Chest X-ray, AP view. Patient: 59 years old, sex F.
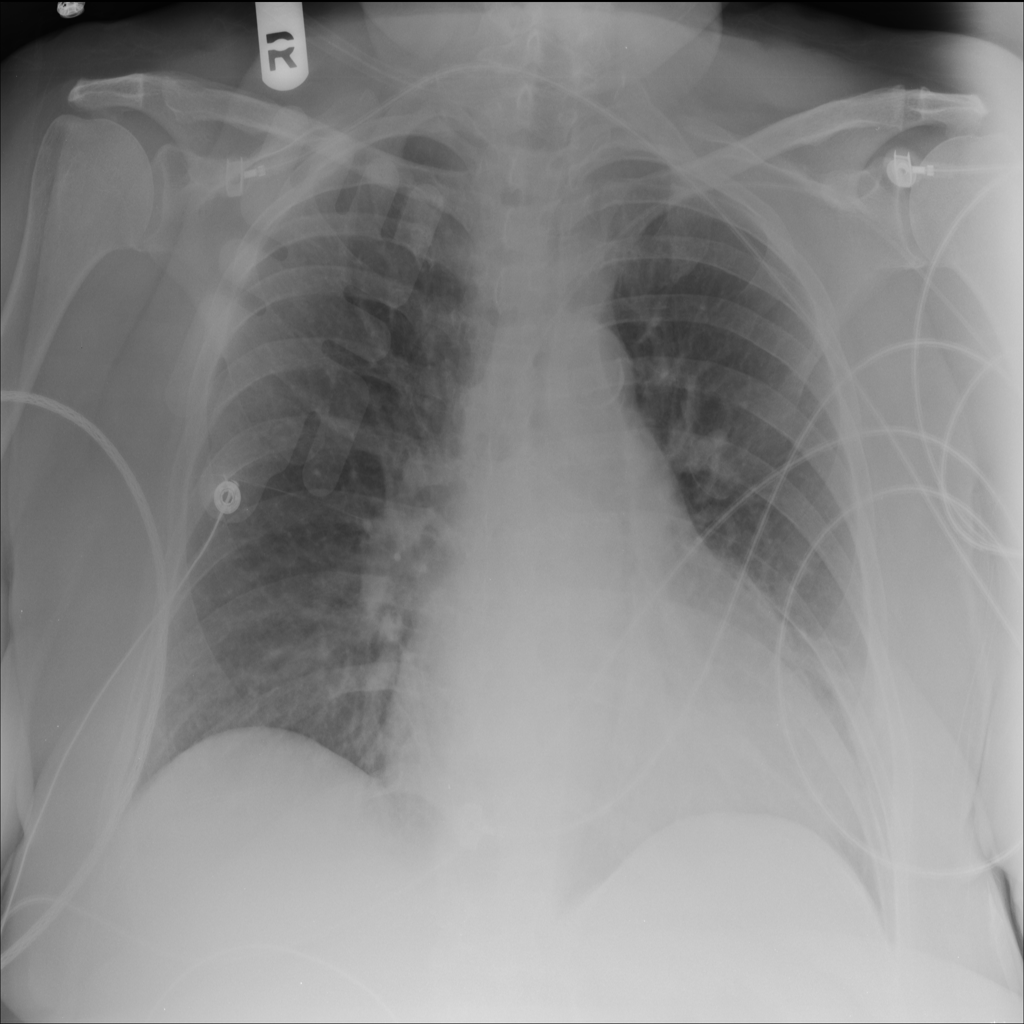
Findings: Cardiomegaly